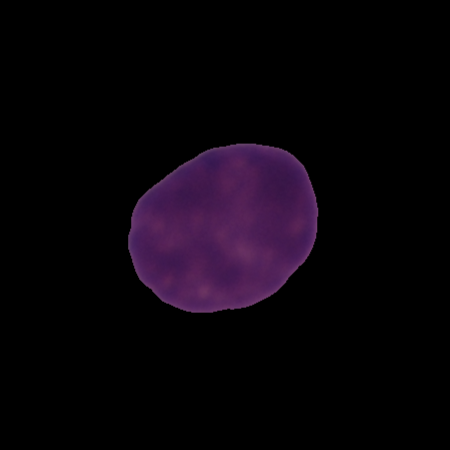
Label: healthy